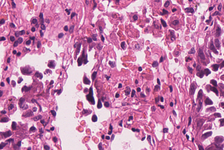
Tumor epithelial tissue: yes
Tumor-associated stroma tissue: yes
Normal tissue: no